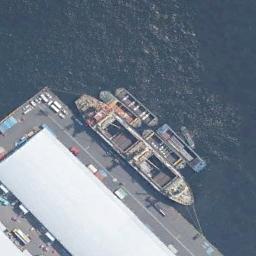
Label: ship